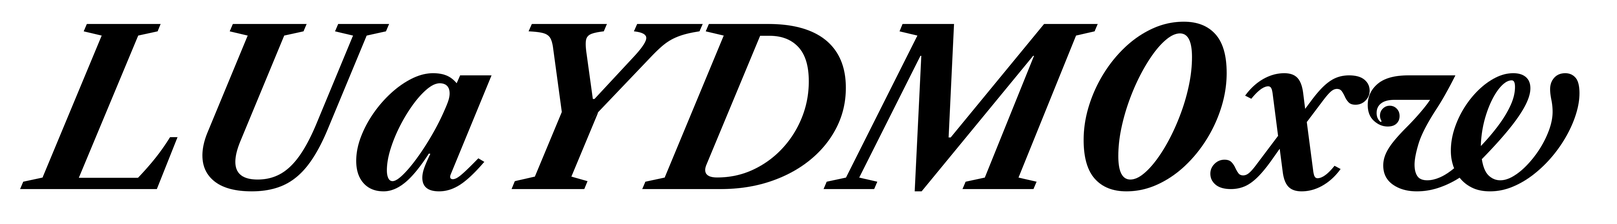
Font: LibreCaslonText-Italic_Bold_Italic